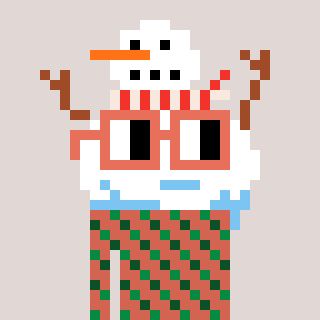
a pixel art character with square orange glasses, a snowman-shaped head and a peachy-colored body on a warm background